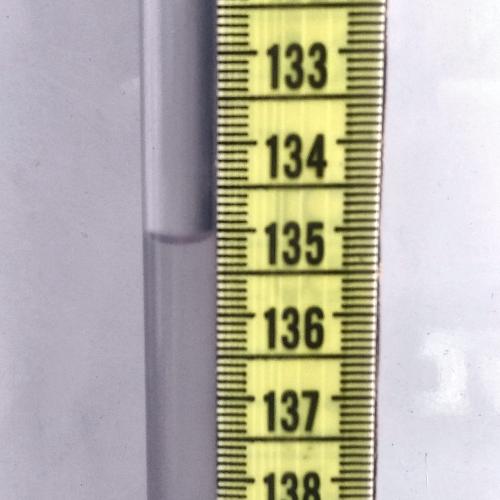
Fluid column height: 135.1 cm